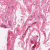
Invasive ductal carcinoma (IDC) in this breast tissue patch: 0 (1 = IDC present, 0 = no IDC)